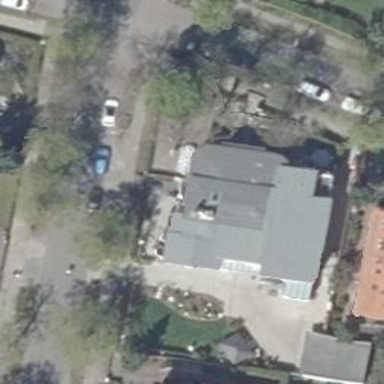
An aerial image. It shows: Restaurant.